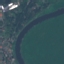
Label: River